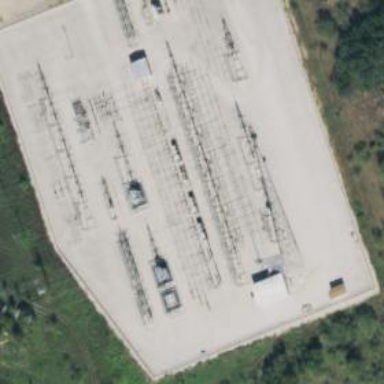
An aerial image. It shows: Switch used for power control.